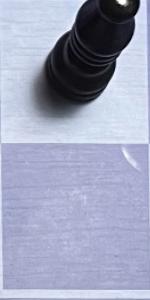
Label: Empty